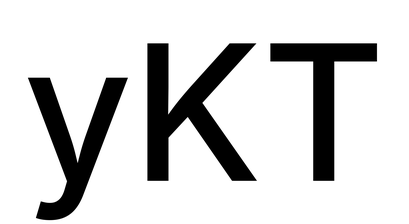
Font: Inter_Medium